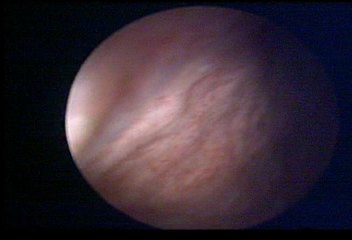
Modality: WLC
Class: Normal mucosa
Bladder cancer association: No